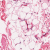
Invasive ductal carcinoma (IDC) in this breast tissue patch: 0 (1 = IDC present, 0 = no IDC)